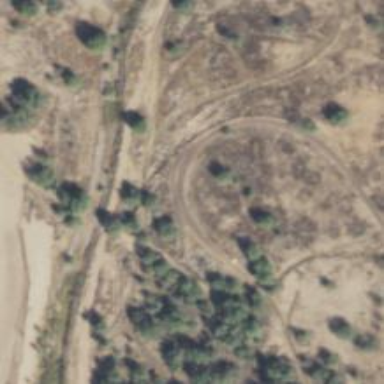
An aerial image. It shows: Miniature railway.